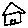
Label: house